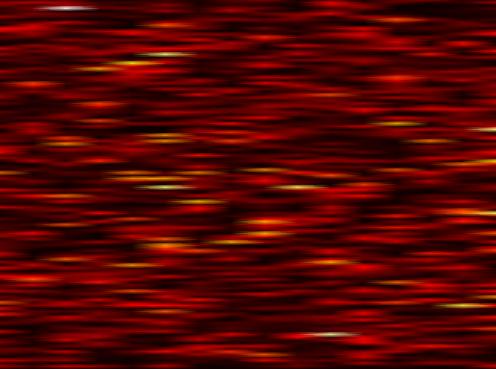
Label: WOLA